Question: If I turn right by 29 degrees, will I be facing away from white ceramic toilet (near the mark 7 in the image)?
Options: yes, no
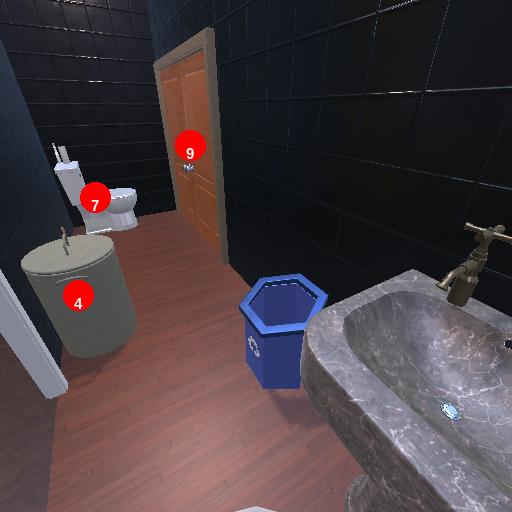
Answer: yes